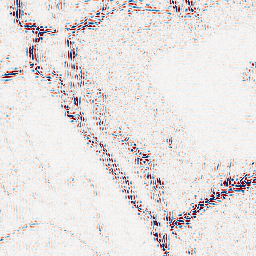
Category: wavelet
Decomposition family: wavelet_dwt
Decomposition parameters: wavelet: db4
level: 2
Upsampling method: linear_exact
Upsampling parameters: scale: 8
Upsampling scale: 8